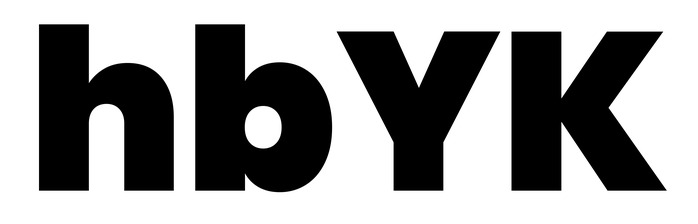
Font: Poppins-Black